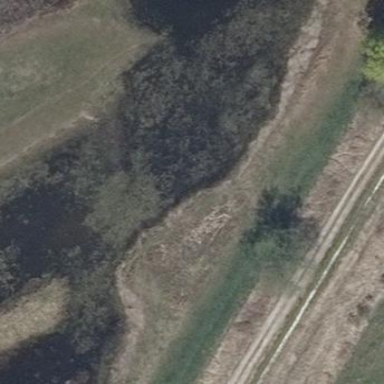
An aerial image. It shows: Wetland area covered with grass.